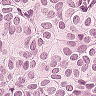
Metastatic tissue present: yes